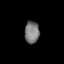
Tissue: lung
Cell type: T cells
Senescence score: 0.5399
Nuclear area (px): 315
Mean DAPI intensity: 121.53